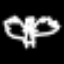
Label: angel